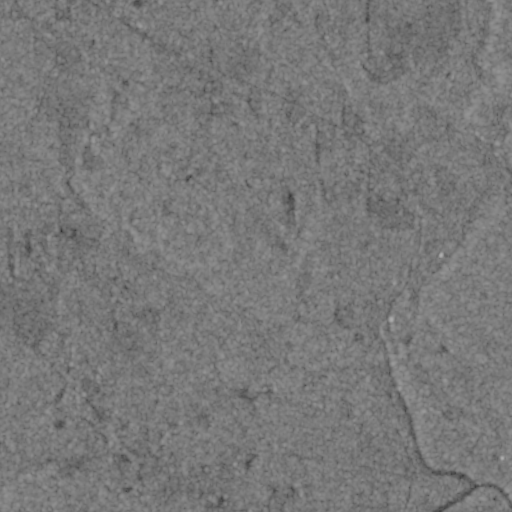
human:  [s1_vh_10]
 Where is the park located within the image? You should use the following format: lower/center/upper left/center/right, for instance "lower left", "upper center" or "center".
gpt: The park is located in the upper left of the image.
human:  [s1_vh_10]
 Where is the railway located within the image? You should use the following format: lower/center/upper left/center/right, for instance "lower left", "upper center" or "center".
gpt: The railway is located in the left of the image.
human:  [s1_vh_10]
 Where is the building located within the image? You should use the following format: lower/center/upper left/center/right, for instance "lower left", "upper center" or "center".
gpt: The building is located in the right of the image.
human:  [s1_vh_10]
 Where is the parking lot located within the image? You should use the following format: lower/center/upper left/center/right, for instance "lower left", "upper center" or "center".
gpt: There is no parking lot in the image.

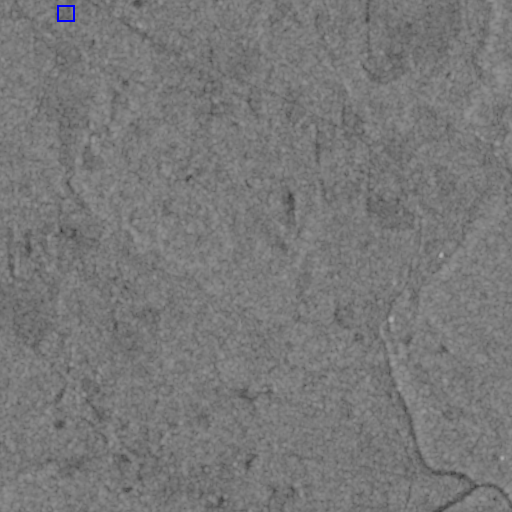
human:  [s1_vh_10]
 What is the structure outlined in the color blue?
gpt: The structure outlined in blue is a park.
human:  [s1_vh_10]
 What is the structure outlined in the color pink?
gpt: There is no pink outline.